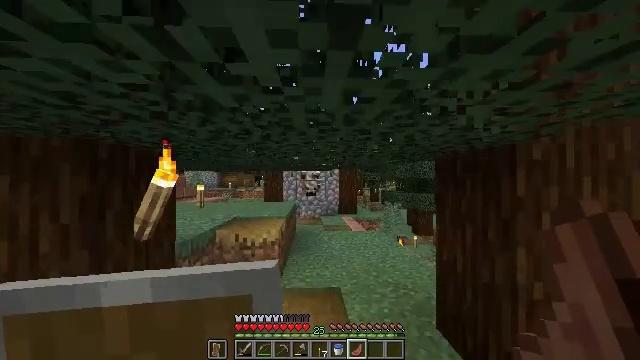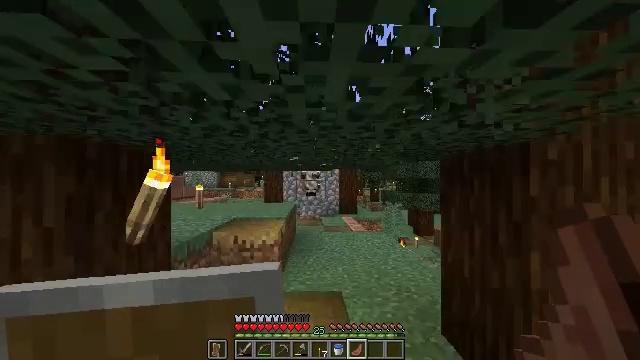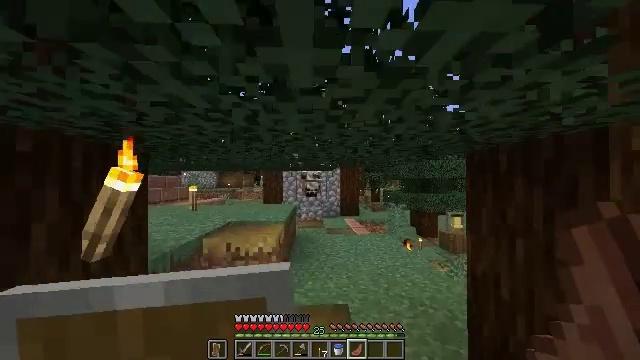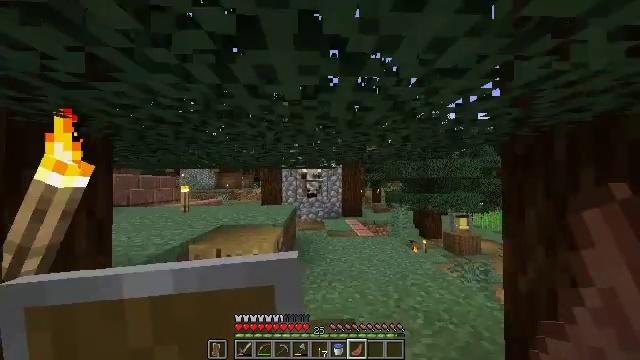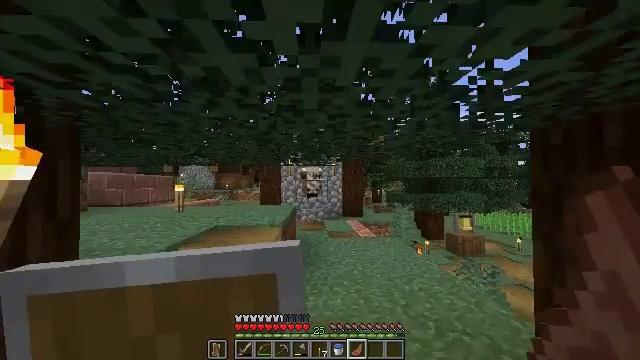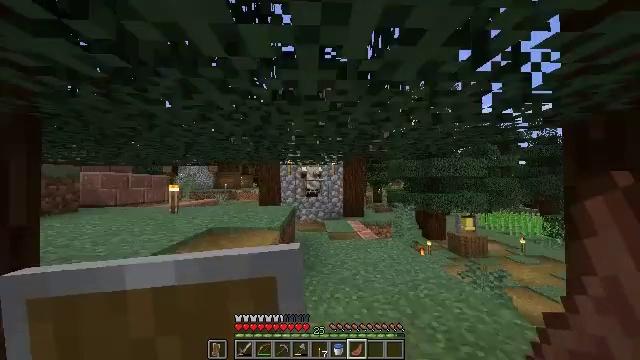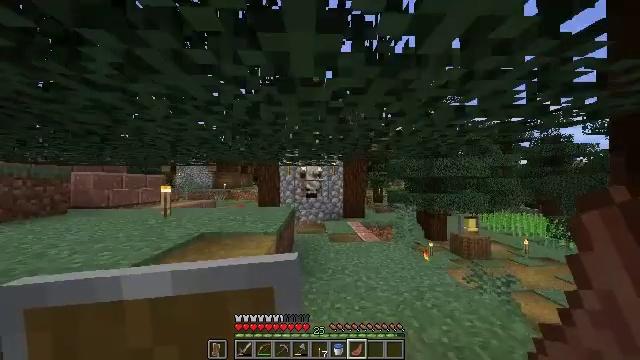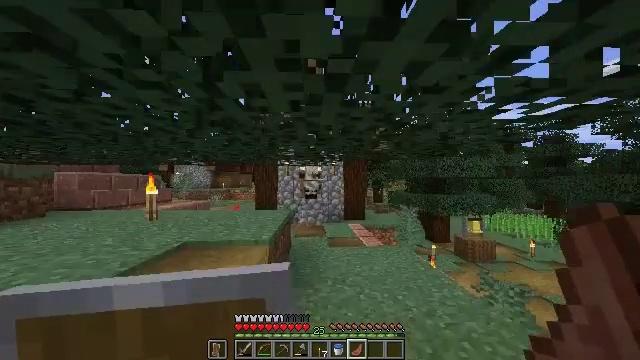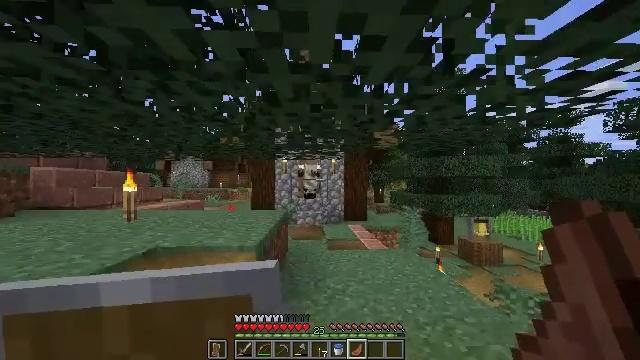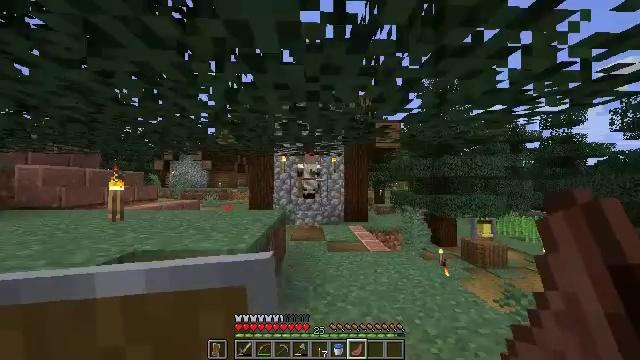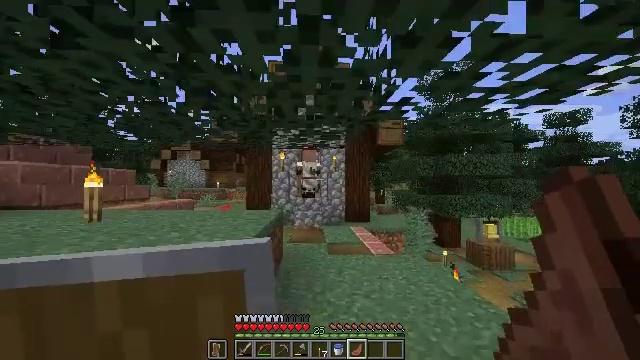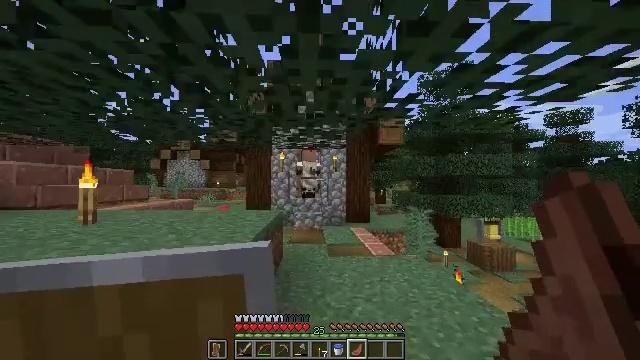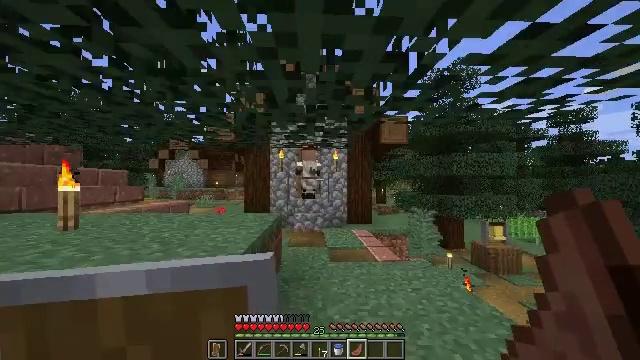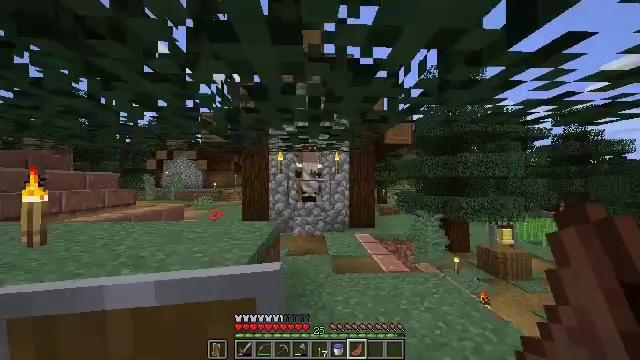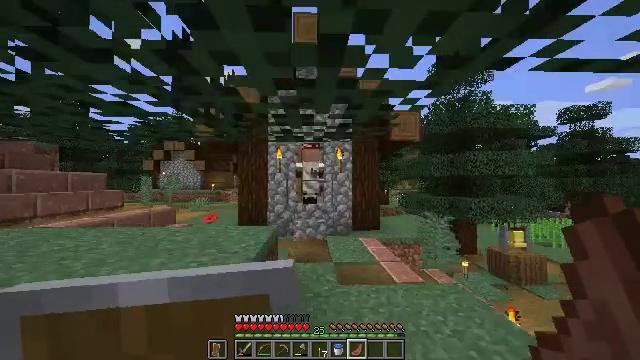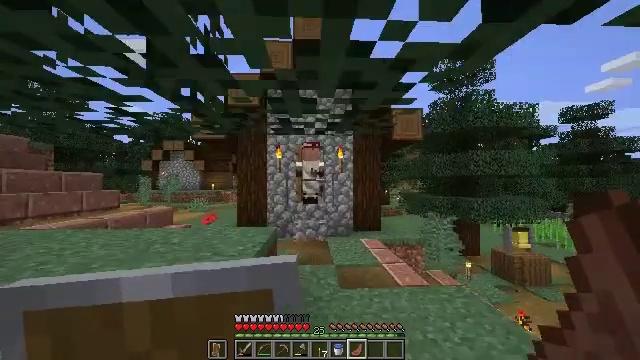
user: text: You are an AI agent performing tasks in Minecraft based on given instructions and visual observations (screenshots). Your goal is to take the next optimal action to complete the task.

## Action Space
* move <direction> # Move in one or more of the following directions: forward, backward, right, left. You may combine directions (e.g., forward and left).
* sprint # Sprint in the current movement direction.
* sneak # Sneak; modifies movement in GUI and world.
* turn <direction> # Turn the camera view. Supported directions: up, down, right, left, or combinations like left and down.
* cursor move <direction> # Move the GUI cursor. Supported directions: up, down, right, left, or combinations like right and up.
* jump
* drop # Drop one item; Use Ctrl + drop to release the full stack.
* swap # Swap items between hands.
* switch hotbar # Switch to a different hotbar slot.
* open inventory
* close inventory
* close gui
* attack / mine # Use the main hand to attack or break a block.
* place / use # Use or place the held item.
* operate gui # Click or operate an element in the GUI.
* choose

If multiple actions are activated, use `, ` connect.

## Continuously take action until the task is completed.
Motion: motion action
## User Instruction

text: Collect the lectern by destroying it.
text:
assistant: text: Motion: move forward
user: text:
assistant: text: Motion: move forward
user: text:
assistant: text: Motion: move forward
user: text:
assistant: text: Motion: move forward
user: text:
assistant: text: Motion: move forward
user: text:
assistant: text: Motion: move forward
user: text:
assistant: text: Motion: move forward
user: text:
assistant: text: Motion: move forward
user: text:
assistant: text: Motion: move forward
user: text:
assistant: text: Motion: move forward
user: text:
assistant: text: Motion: move forward
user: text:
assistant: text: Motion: move forward
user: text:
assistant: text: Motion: move forward
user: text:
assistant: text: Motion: move forward
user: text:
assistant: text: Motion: move forward
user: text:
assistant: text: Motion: move forward
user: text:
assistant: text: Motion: move forward
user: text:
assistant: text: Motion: move forward, turn right
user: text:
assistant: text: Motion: move forward
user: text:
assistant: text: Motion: move forward
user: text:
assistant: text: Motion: move forward
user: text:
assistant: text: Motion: move forward, turn left
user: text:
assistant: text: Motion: move forward
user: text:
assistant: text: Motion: move forward
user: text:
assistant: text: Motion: move forward
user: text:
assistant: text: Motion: move forward
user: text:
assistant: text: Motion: move forward
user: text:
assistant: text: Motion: move forward, turn left and up
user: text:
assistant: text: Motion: move forward
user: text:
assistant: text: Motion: move forward